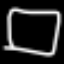
Label: square